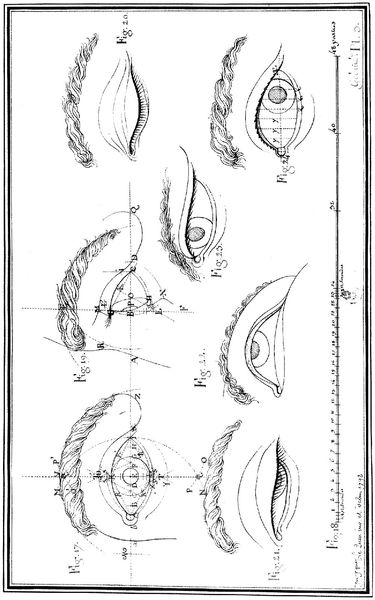
Titel: Nouvelle Méthode
Künstler: Jean Jaques Lequeu
Schlagwörter: skizze, zeichnung, augen, innen, kreis, studie, geschlossen, wimpern, außen, offen, pupille, braue, hochkant, mass, lid, geradeaus, wimper